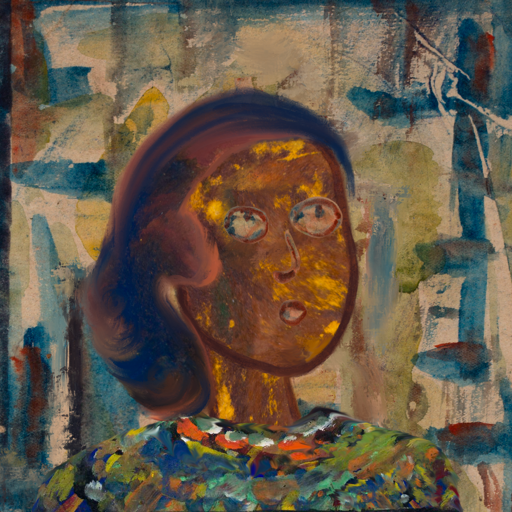
Background: Orphan, Head And Neck Side: Comrade, Face Side: Orphan, Bust: An_Impression, Hair Side: Mother_And_Son_Son, Head Accessory: Blank, Second Necklace: Blank, Necklace: Blank, Baby: Blank